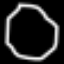
Label: octagon